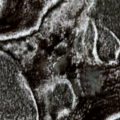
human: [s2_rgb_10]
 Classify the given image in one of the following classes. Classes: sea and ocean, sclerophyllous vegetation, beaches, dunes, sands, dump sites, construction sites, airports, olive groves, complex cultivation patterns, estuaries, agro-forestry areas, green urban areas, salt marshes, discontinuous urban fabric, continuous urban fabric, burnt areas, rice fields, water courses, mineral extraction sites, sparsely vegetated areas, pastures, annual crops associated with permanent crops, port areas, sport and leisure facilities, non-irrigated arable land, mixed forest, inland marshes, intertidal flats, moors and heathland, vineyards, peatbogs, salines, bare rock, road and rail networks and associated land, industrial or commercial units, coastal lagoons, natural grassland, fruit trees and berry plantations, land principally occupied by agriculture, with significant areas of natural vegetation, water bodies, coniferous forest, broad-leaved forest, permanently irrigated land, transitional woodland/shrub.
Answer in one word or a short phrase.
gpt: coniferous forest, peatbogs